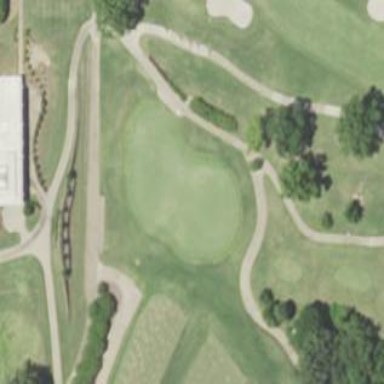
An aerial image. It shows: Green golf area with grass land use.